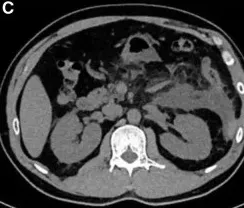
Urgent abdominal computed tomography (CT) scan upon admission showed multiple gallstones in the gallbladder and acute pancreatitis. The swelling of the pancreas with peri-pancreatic exudation and liquid collection.
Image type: radiology (ct)